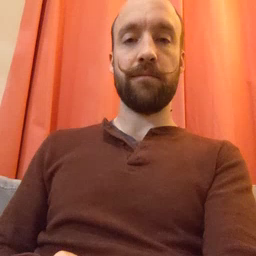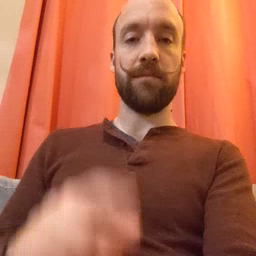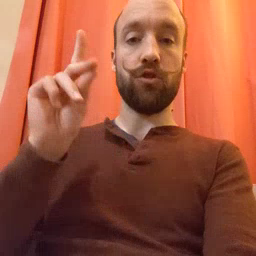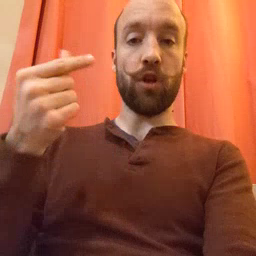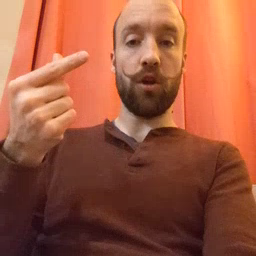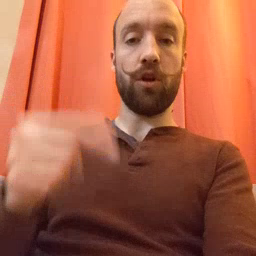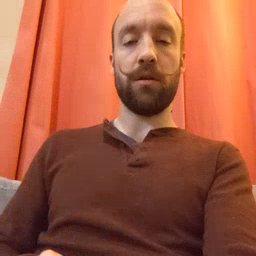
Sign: dog